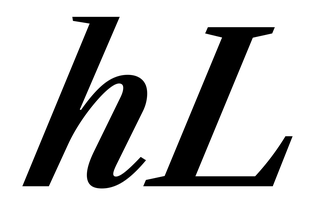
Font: LibreCaslonText-Italic_SemiBold_Italic